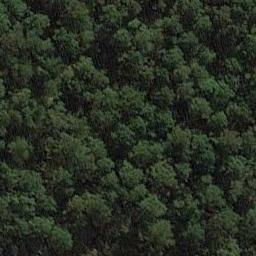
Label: forest